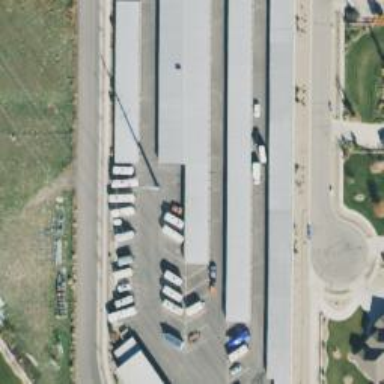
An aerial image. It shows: Storage rental shop.